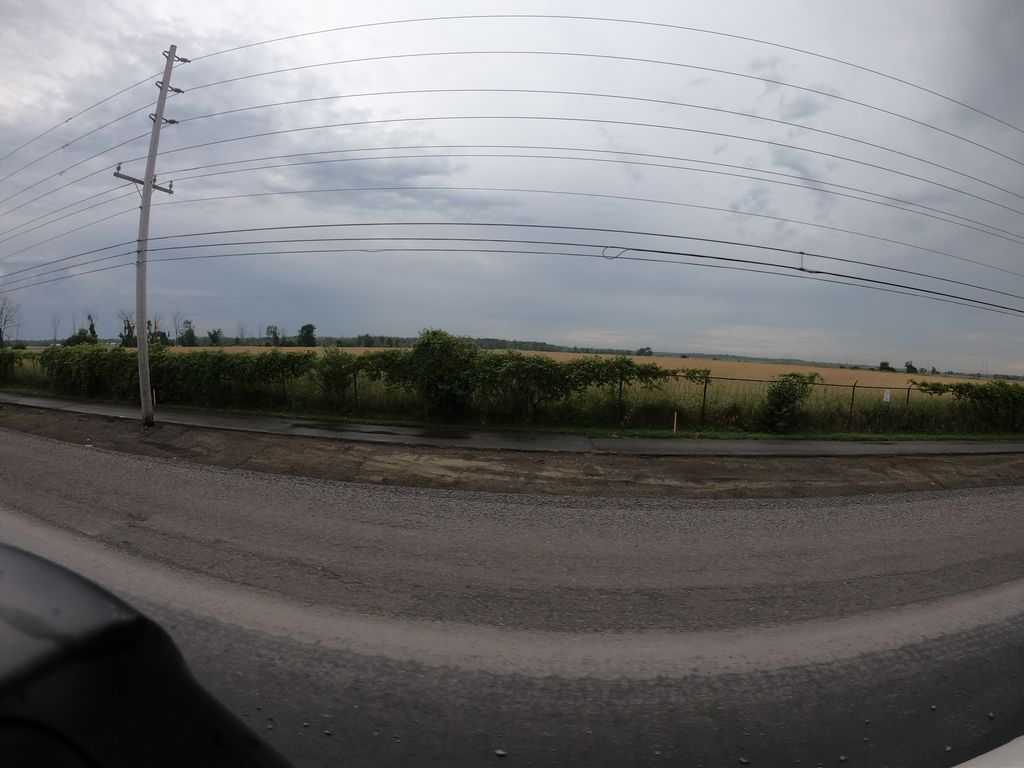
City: ottawa-gatineau